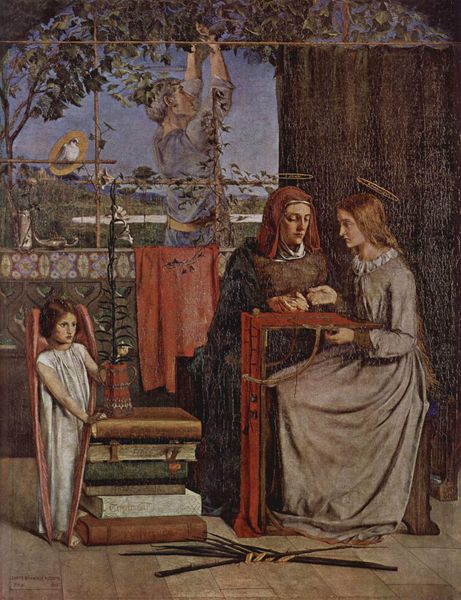
Titel: Die Erziehung der jungen Maria
Künstler: Dante Gabriel Rossetti
Standort: London
Institution: Tate Gallery
Schlagwörter: baum, blau, blätter, flügel, gemälde, hand, himmel, mann, vogel, weiß, frauen, grün, landschaft, sitzen, wäsche, äste, blume, blumen, braun, fenster, frau, grau, hintergrund, holz, kleid, rücken, stuhl, symbol, szene, tisch, ausblick, rot, schleier, tier, tuch, wiese, zaun, symbolismus, alt, arm, bibel, knoten, taube, hände, innenraum, signatur, vorhang, zweige, boden, gewand, gold, gewänder, kind, paar, blatt, pflanze, pflanzen, england, arbeit, genre, kinder, engel, garten, krug, vase, aussicht, balkon, terrasse, magd, bücher, bogen, italien, lehrerin, moderne, ernte, mauer, farbe, bank, romantik, wein, handarbeit, kopftuch, nähen, näherin, palmwedel, stube, sticken, nazarener, bauer, buch, kreuz, balustrade, jungfrau, stöcke, lorbeer, lilie, pult, heiligenschein, handwerk, efeu, nimbus, jesus, romantisch, mittelalter, gärtner, präraffaeliten, stapel, ballustrade, elisabeth, rotes tuch, heilige, studium, maria, rute, deutschrömer, weben, christentum, laube, ikone, anna, aureole, josef, joseph, verkündigung, spinnen, geburt, spinnerin, webstuhl, geist, bildchen, unschuld, jungrau, lsen, palmblätter, han, blai, ernten, heiliger geist, heim, gabriel, verkündung, schülerin, bücherstapel, trinität, kaum, heiligenbildchen, josegf, nazharener, 19. jahrhundert, sami, fl¨gel